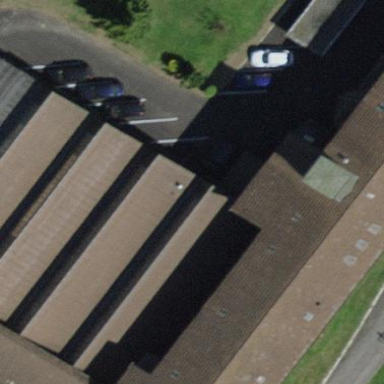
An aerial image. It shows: Industrial building.